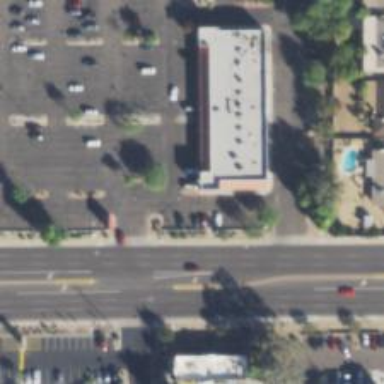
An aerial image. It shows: Healthcare clinic.